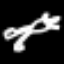
Label: frog